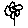
Label: flower